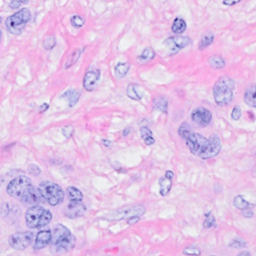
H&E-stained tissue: Breast